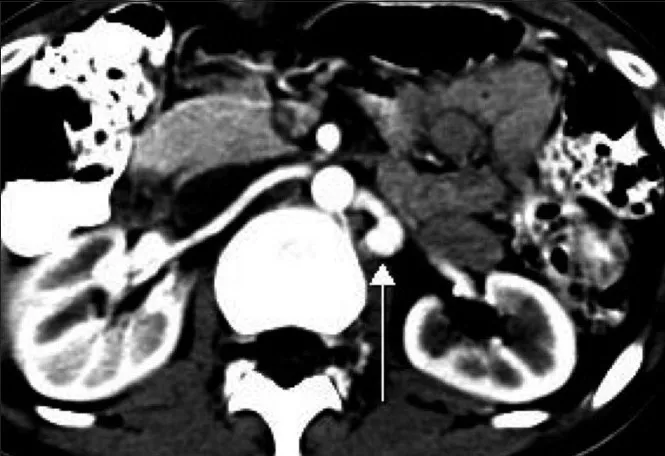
Axial contrast-enhanced CT scan shows homogeneous contrast enhancement within the structure that was overlapping the left renal artery.
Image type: radiology (ct)